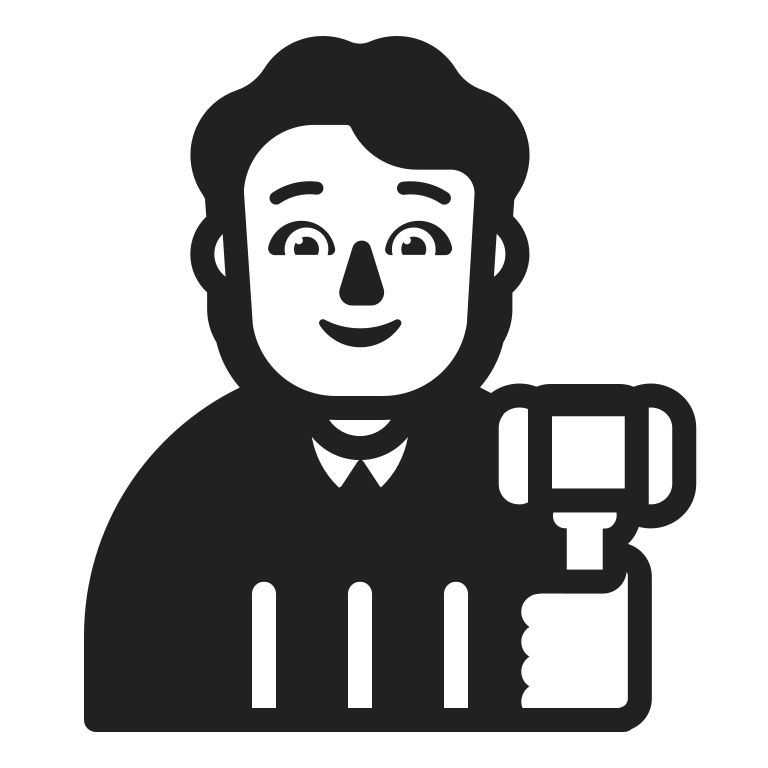
judge high contrast default